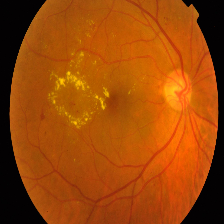
Diabetic retinopathy grade: Proliferative DR